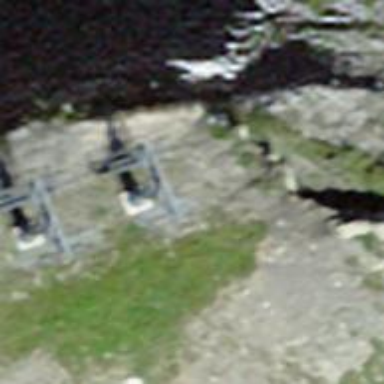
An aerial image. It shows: Pylon for aerialway.